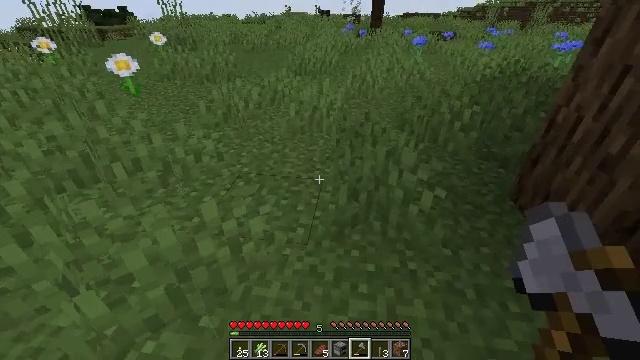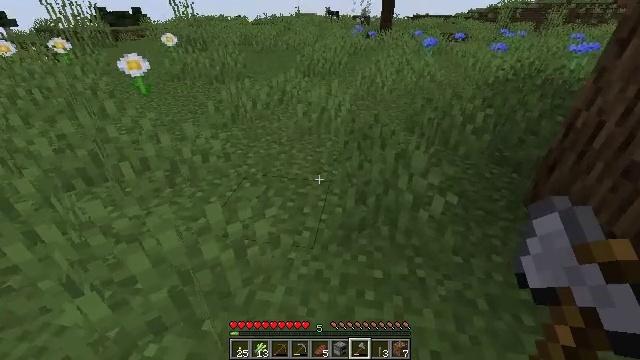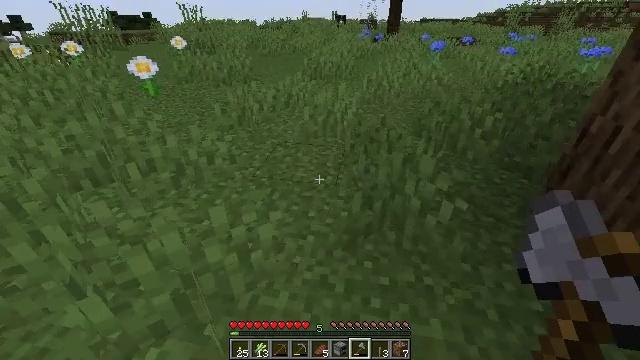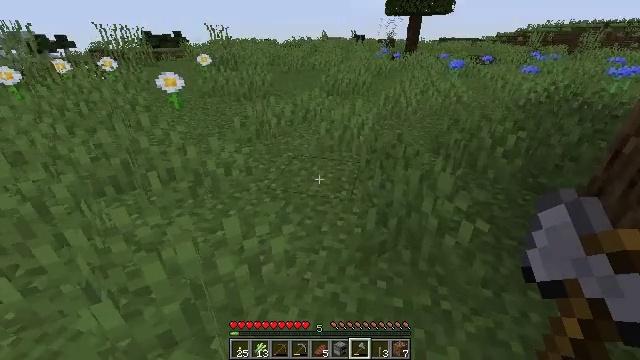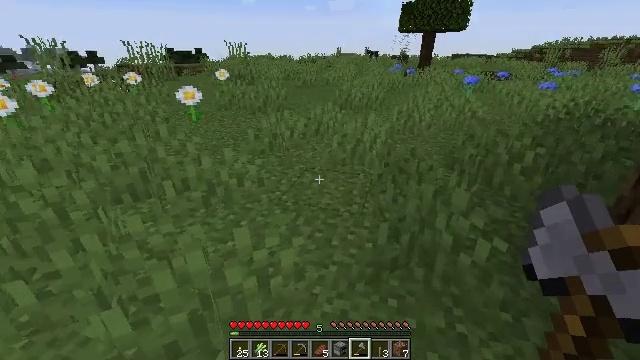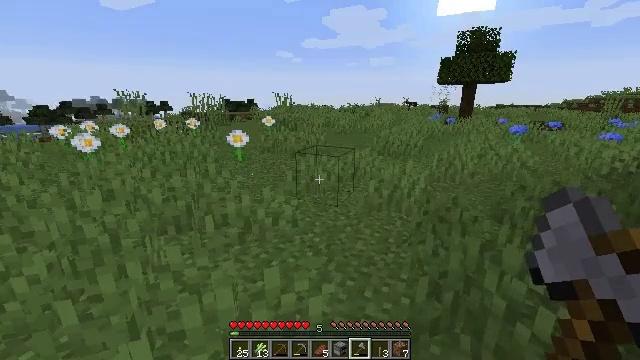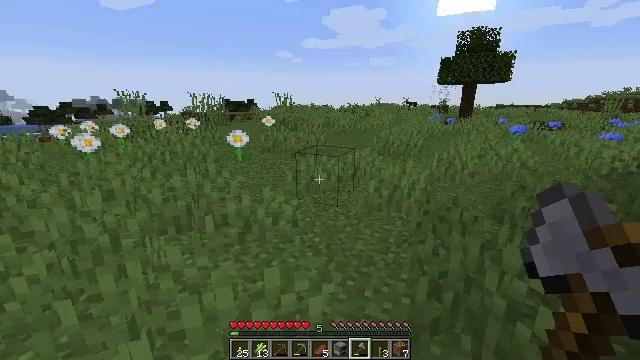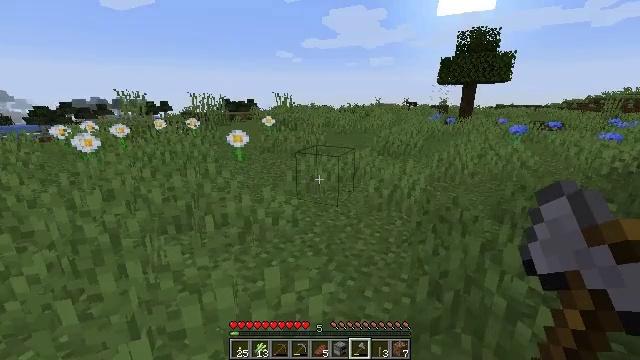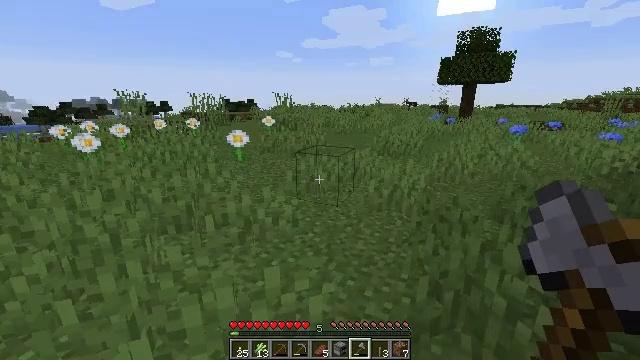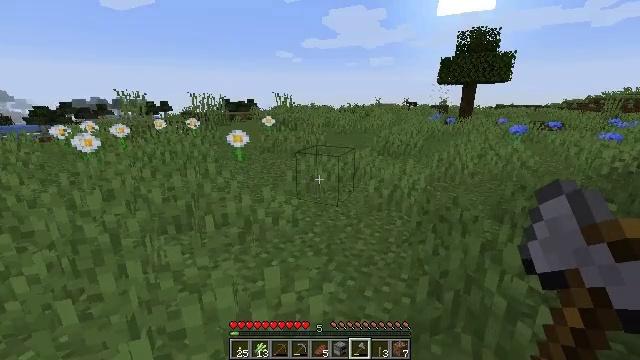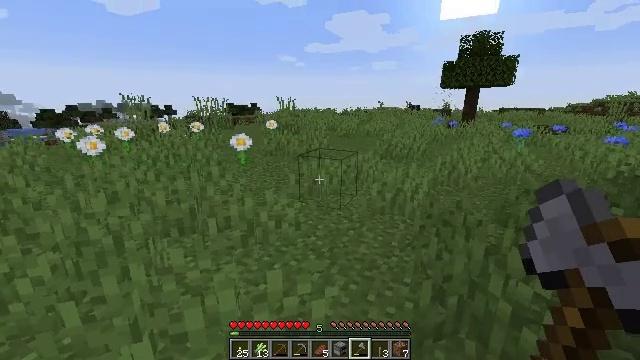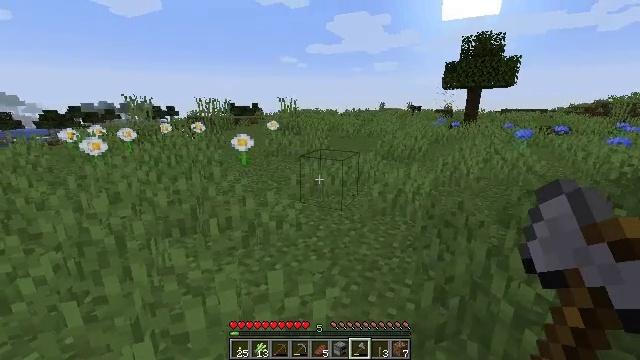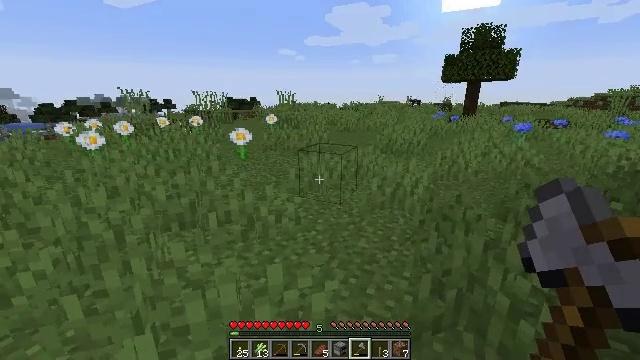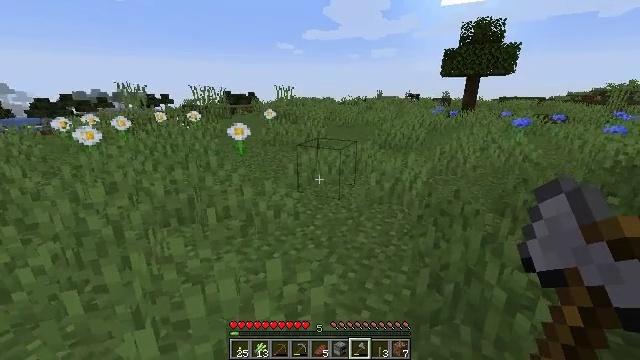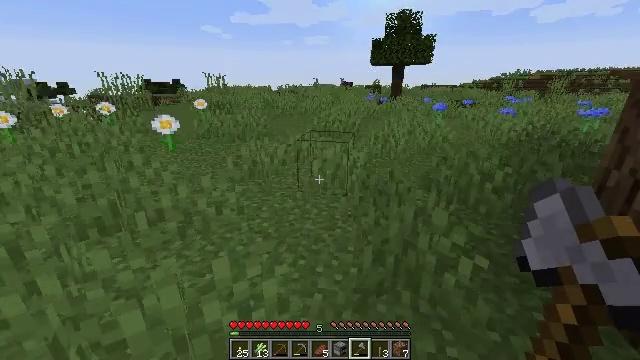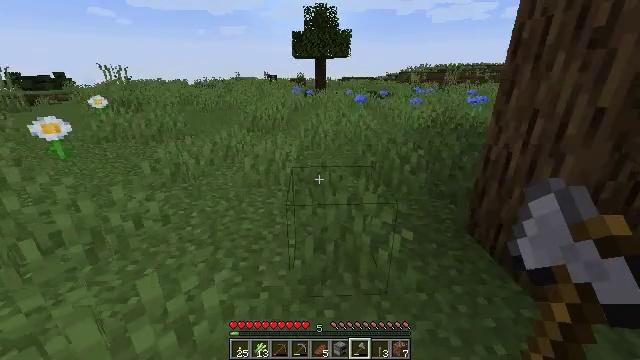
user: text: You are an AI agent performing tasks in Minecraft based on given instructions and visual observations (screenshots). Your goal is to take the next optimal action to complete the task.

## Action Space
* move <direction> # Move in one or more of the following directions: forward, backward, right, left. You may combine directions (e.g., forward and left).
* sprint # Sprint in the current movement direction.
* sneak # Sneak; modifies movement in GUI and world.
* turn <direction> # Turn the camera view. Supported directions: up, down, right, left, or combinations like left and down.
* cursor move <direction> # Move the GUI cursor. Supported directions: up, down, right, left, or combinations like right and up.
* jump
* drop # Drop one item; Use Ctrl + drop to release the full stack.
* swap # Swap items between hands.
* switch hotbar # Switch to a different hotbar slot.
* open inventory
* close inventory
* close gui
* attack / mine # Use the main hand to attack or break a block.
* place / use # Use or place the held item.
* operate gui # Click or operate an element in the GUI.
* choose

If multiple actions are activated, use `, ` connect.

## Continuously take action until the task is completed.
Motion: motion action
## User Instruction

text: Break the sugar cane.
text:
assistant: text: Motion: turn left
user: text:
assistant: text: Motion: turn left
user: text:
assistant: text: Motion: turn left and up
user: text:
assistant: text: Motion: turn left and up
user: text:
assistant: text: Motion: turn left and up
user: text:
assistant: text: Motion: no_op
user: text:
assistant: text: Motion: no_op
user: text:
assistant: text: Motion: no_op
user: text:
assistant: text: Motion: no_op
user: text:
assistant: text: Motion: no_op
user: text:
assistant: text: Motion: no_op
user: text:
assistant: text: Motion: turn down
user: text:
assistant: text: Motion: turn down
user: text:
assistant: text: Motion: turn right and down
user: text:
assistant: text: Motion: turn right and down
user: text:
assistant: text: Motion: turn right
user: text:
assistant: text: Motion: turn right
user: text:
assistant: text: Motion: move forward, turn right and up
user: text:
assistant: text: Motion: move forward, turn right and up
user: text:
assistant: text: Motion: move forward
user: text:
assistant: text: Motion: move forward
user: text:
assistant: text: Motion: move forward
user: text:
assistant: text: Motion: move forward
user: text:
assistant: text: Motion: turn left
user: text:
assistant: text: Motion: turn left
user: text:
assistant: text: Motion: turn left
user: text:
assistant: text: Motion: no_op
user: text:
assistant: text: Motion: no_op
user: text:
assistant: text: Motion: turn right and up
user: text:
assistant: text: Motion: turn right and up